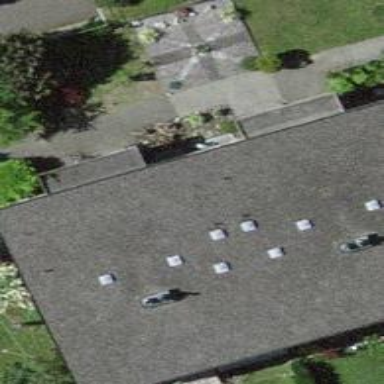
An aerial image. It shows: Flat-roofed residential building.